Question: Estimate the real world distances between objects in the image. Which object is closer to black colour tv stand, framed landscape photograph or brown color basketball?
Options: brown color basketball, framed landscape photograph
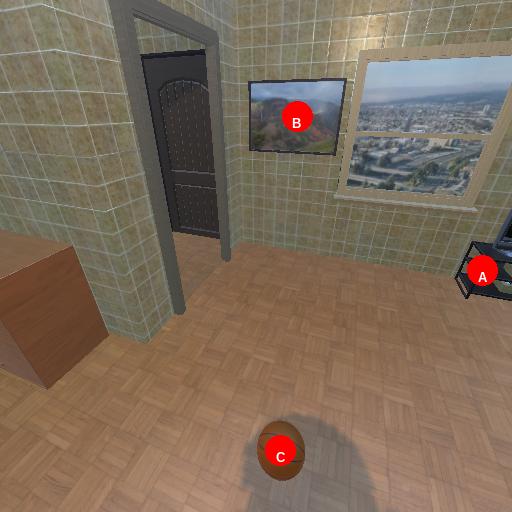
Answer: brown color basketball